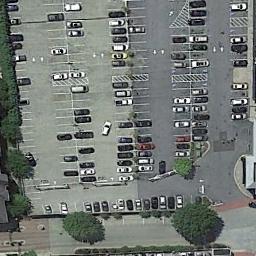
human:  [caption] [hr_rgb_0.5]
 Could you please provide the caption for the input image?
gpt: There are many different colors and styles of cars in the parking lot .

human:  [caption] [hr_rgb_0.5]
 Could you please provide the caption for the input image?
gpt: There are some cars on the parking lot .

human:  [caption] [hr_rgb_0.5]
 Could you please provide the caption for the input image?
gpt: The parking lot has some parked cars but lots of parking spaces are still empty .

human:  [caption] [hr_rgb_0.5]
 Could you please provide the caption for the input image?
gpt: Six rows of cars were parked in the parking lot .

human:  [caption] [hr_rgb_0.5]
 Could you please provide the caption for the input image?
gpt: There are some green trees beside the parking lot with some cars .